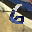
Label: 6